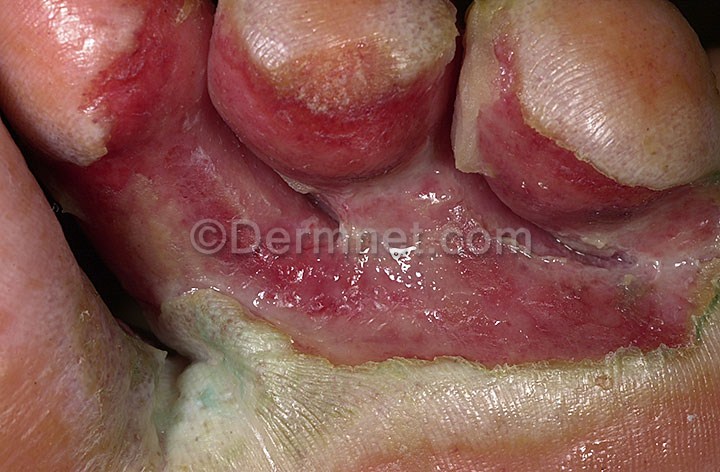
Disease: Cellulitis Impetigo and other Bacterial Infections